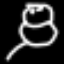
Label: frog